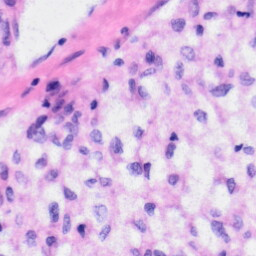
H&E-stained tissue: Liver